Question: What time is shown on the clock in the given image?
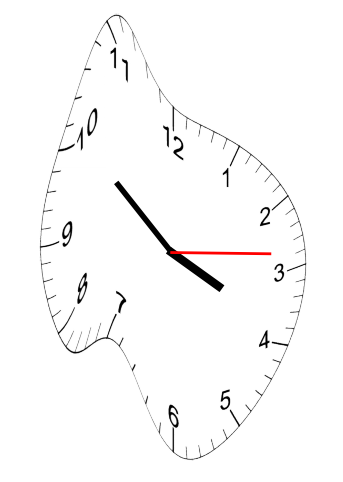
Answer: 03:51:14